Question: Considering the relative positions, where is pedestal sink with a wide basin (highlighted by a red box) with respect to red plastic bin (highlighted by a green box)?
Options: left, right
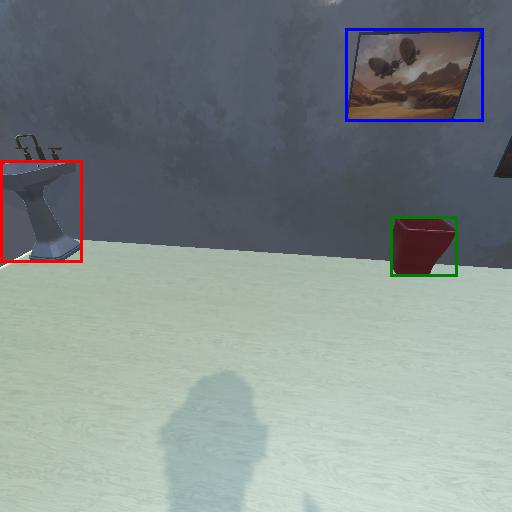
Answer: left